Question: I'm trying to create a list of "events" for an agenda.
To do this, I recieve a JSON response which contains several month objects, which in turn contain an array of event-objects.
When I receive my response, all months are ordered, as shown below:
'''
{
"Agenda/Future": {
"November 2011/0": [
{
"id": "5710",
"eventid": "",
"name": "test7",
"startdate": "nov 9",
"datecompute": "2011-11-09T12:00:00",
"group_month": "November 2011",
"flg_Data": "Database"
},
{
"id": "5707",
"eventid": "",
"name": "test4",
"startdate": "nov 17",
"datecompute": "2011-11-17T12:00:00",
"group_month": "November 2011",
"flg_Data": "Database"
},
{
"id": "5704",
"eventid": "",
"name": "test",
"startdate": "nov 30",
"datecompute": "2011-11-30T12:00:00",
"group_month": "November 2011",
"flg_Data": "Database"
}
],
"December 2011/1": [
{
"id": "5705",
"eventid": "",
"name": "test2",
"startdate": "dec 28",
"datecompute": "2011-12-28T12:00:00",
"group_month": "December 2011",
"flg_Data": "Database"
}
],
"November 2013/2": [
{
"id": "5706",
"eventid": "",
"name": "test3",
"startdate": "nov 1",
"datecompute": "2013-11-01T12:00:00",
"group_month": "November 2013",
"flg_Data": "Database"
},
{
"id": "5708",
"eventid": "",
"name": "test5",
"startdate": "nov 15",
"datecompute": "2013-11-15T12:00:00",
"group_month": "November 2013",
"flg_Data": "Database"
},
{
"id": "5709",
"eventid": "",
"name": "test6",
"startdate": "nov 15",
"datecompute": "2013-11-15T12:00:00",
"group_month": "November 2013",
"flg_Data": "Database"
}
]
}
}
'''
First there is November 2011, then December 2011, and finally November 2013.
However after parsing this response, the order has changed to November 2011, November 2013, December 2011.
Like so:

Obviously, this can cause quite some confusion.
My theory is that due to the use of 'JSONArray eventNames = agenda.names();', which gets the names of the month objects, the order changes to one based on the actual month, not the year. This has been confirmed after adding another event in March 2022, and this event ends up first.
I checked through my code, and nowhere can I find any sort of function that would change the ordering, making the 'names();' the most probably culprit.
My question is, how can I make sure the objects in my initial 'JSONArray' get ordered by the month + year, rather then just the month. Removing the 'names()' method is not an option, considering the fact that the objectnames for the months are dynamic (based on month+year). I also would rather not change to a different parsing system (GSON, Jackson), since this is the only one that has been succesfull at parsing my reponse (see previous asked questions).
---
Eventually managed to fix it by looping over an array containing the full names, and then checking whether that name contained any of the parts from the ordered list (the one containing the years + id). If the string contains that part, add it to a new array on the position of the year+id it contained. Code can be found below
'''
String[] test = new String[eventNames.length()];
String[] test2;
for (int x = 0; x < eventNames.length(); x++){
//System.out.println(eventNames.get(x).toString());
String[] xx = eventNames.get(x).toString().split(" ");
test[x] = xx[1];
}
Arrays.sort(test);
String[] test3 = new String[eventNames.length()];
for(int q = 0; q < eventNames.length(); q++){
String str = eventNames.get(q).toString();
for(int p = 0; p < test.length; p++){
if(str.contains(test[p])){
test3[p] = str;
}
}
}
System.out.println(test.toString());
for (int x = 0; x < eventNames.length(); x++){
System.out.println("maand :"+x+" "+test3[x]);
}
'''
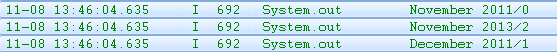
Answer: I woudl speculate that JSON Object is backed with map, and names does merely Map.keys() - order of keys is undefined. At leas API spec says nothing about any sorting / ordering of individual fields - so you will have to order those entries yourself - defining comparator based on split(" ") is not that difficult